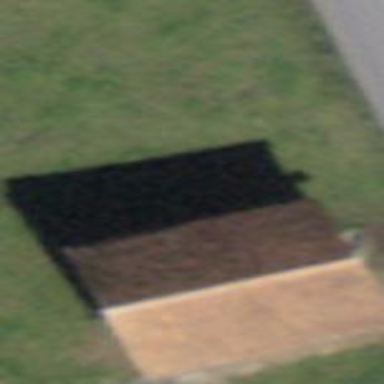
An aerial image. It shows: Barn.